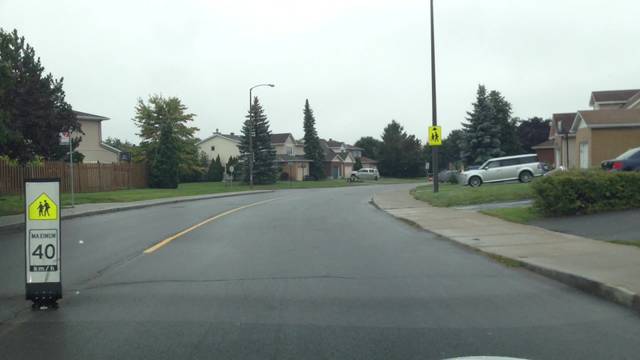
Region: Canada
Coordinates: 45.467, -75.476